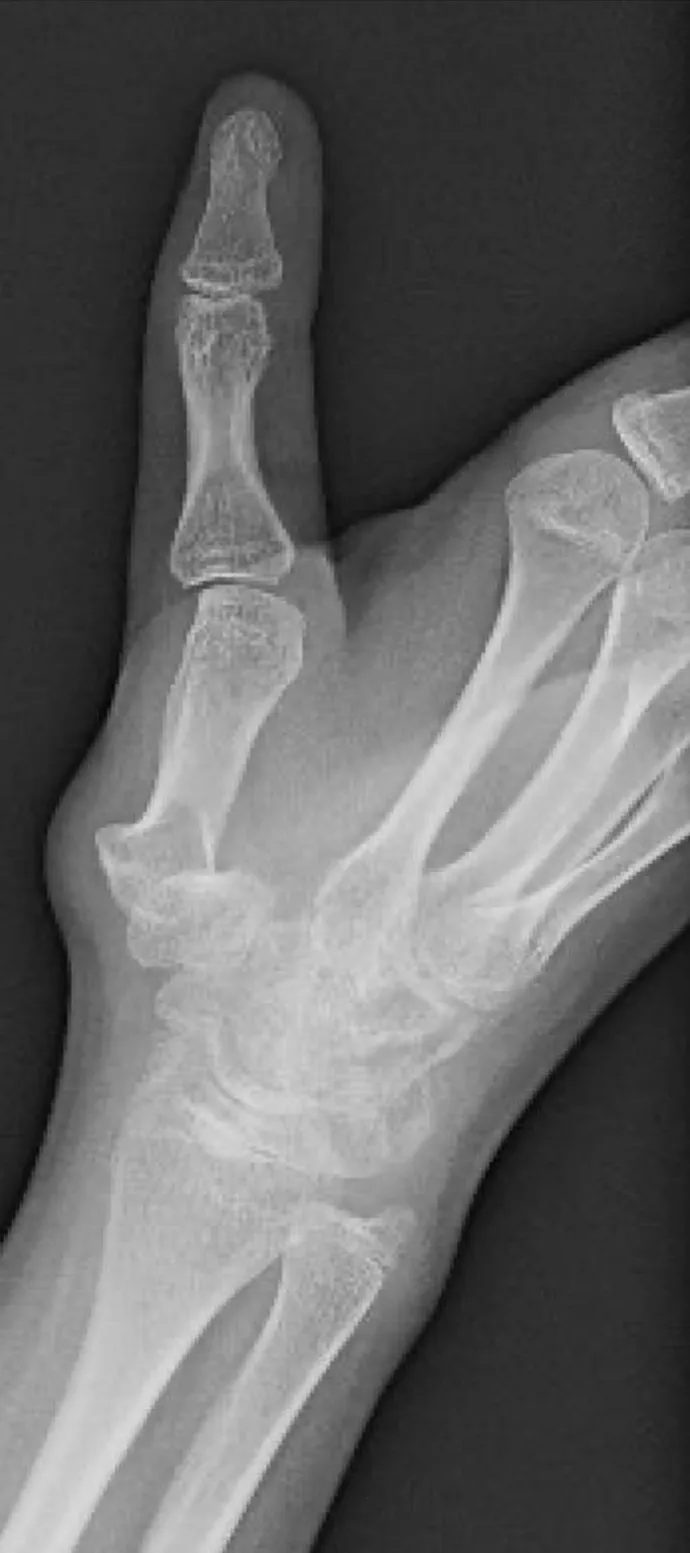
Anteroposterior radiograph of the right thumb demonstrating radial deviation of the thumb CMC and MCP joints.
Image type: radiology (x_ray)